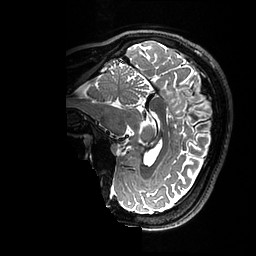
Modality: T2w
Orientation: sagittal
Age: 37
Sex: female
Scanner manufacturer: ge
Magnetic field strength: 3 T
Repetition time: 3.202 s
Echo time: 0.06663 s